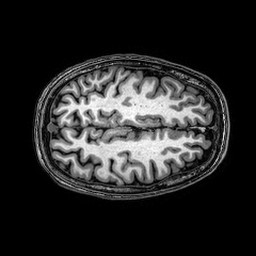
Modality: T1w
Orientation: axial
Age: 20
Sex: male